Question: I have a program that I'm working on that lets the user pick a file with a file browser. Once the file is picked, I'd like to have a preview panel on my form show a preview image of the file that was selected. The file will always be a Microsoft Word Document. Does anyone have an example or know of a site that explains how to do this? Thanks so much!
EDIT: Here's my code, so far:
'''
private void button1_Click(object sender, EventArgs e)
{
// Create an instance of the Open File Dialog Box
var openFileDialog1 = new OpenFileDialog();
// Set filter options and filter index
openFileDialog1.Filter = "Word Documents (.docx)|*.docx|All files (*.*)|*.*";
openFileDialog1.FilterIndex = 1;
openFileDialog1.Multiselect = false;
// Call the ShowDialog method to show the dialog box.
openFileDialog1.ShowDialog();
txtDocument.Text = openFileDialog1.FileName;
}
'''
I'd like to add a preview pane to this form so that after the file is selected, it will show a graphic preview of the file.

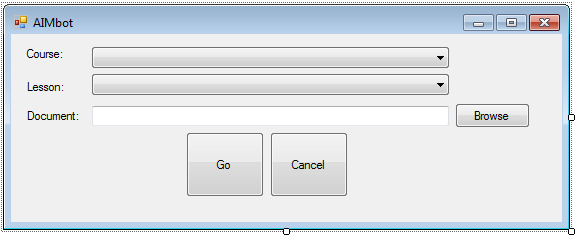
Answer: You should read <URL> to get an idea of how to display a preview of a file.
Updated link for this article in a blog:
<URL>